Question: I'm currently working on pattern recognition using SURF in OpenCV. What do I have so far: I've written a program in C# where I can select a source-image and a template which I want to find. After that I transfer both pictures into a C++-dll where I've implemented a program using the OpenCV-SURFdetector, which returns all the keypoints and matches back to my C#-program where I try to draw a rectangle around my matches.

Now my question: Is there a common measure of accuracy in pattern recognition? Like for example number of matches in proportion to the number of keypoints in the template? Or maybe the size-difference between my match-rectangle and the original size of the template-image? What are common parameters that are used to say if a match is a "real" and "good" match?
To make my question clearer. I have a bunch of matchpoints, that are already thresholded by minHessian and distance value. After that I draw something like a rectangle around my matchpoints as you can see in my picture. This is my MATCH. How can I tell now how good this match is? I'm already calculating angle, size and color differences between my now found match and my template. But I think that is much too vague.
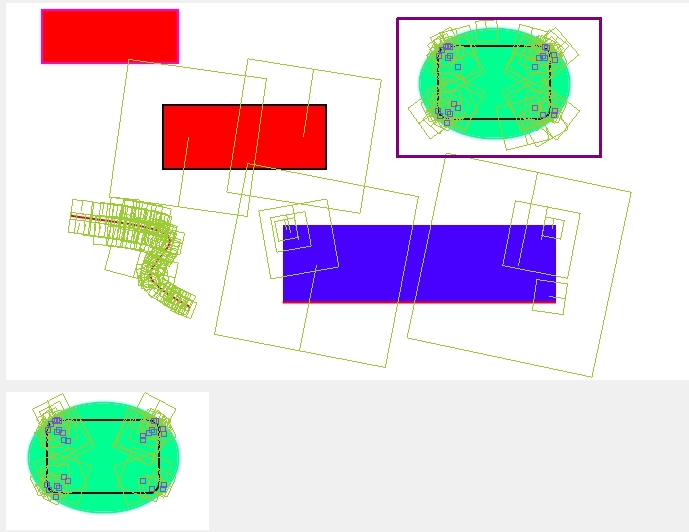
Answer: I am not 100% sure about what you are really asking, because what you call a "match" is vague. But since you said you already matched your SURF points and mentionned pattern recognition and the use of a template, I am assuming that, ultimately, you want to localize the template in your image and you are asking about a localization score to decide whether you found the template in the image or not.
This is a challenging problem and I am not aware that a good and always-appropriate solution has been found yet.
However, given your approach, what you could do is analyze the density of matched points in your image: consider local or global maximas as possible locations for your template (global if you know your template appears only once in the image, local if it can appear multiple times) and use a threshold on the density to decide whether or not the template appears. A sketch of the algorithm could be something like this:
1. Allocate a floating point density map of the size of your image
2. Compute the density map, by increasing by a fixed amount the density map in the neighborhood of each matched point (for instance, for each matched point, add a fixed value epsilon in the rectangle your are displaying in your question)
3. Find the global or local maximas of the density map (global can be found using opencv function MinMaxLoc, and local maximas can be found using morpho maths, e.g. How can I find local maxima in an image in MATLAB?)
4. For each maxima obtained, compare the corresponding density value to a threshold tau, to decide whether your template is there or not
If you are into resarch articles, you can check the following ones for improvement of this basic algorithm:
- <URL>
: another way to address your problem is to try and remove accidently-matched points in order to keep only those truly corresponding to your template image. This can be done by enforcing a constraint of consistancy between close matched points. The following research article presents an approach like this: <URL>.
Hope this helps.